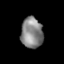
Tissue: lung
Cell type: Epithelial cells
Senescence score: 0.1911
Nuclear area (px): 663
Mean DAPI intensity: 132.205